Field crop: maize
Growth stage: 2
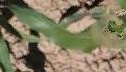
Species: maize